Field crop: maize
Growth stage: 2
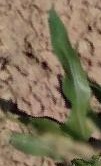
Species: maize